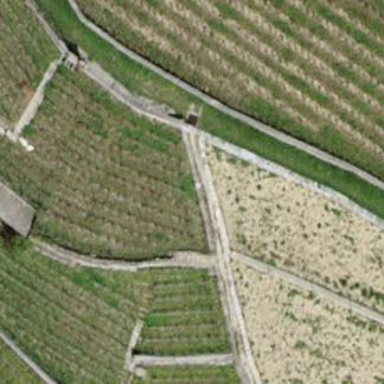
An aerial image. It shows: Vineyard where grapes are grown.